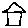
Label: house